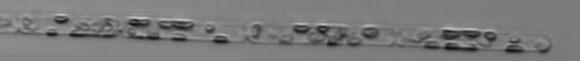
Label: Dactyliosolen_fragilissimus